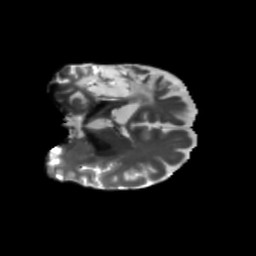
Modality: T2w
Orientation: coronal
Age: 56
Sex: female
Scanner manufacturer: siemens
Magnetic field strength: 3 T
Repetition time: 5.47 s
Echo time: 0.0854 s